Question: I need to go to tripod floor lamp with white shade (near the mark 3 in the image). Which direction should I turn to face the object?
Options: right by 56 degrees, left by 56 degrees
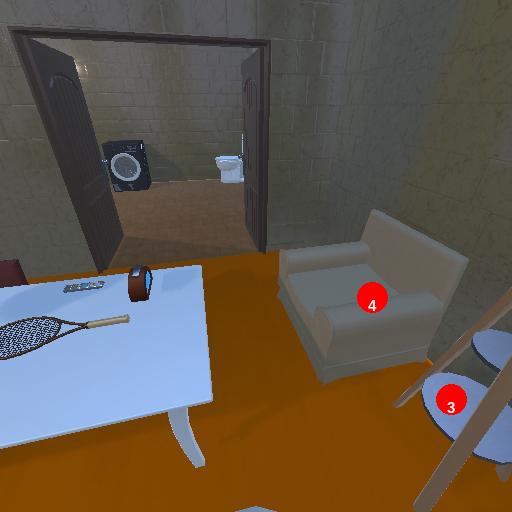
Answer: right by 56 degrees